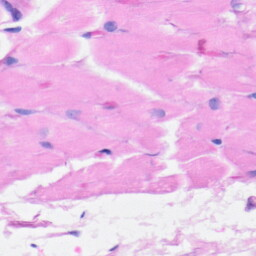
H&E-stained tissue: Heart